Question: I need to import some Excel files into Access database. I know how to write the import function in VBA but it is not working as I expected since some merged cell in Excel cause me trouble.
So for example, in the Excel spreadsheet

When importing to Access table, it imported row by row . So the 1st row should be 1-pencil-90, and it is correct but the 2nd and 3rd row is empty due to the merged cell.
The result is
'''
No|Product|Storage
1 | pencil|90
| |23
| |41
'''
But expected result should be:
'''
No|Product|Storage
1 | pencil|90
1 | pencil|23
1 | pencil|41
'''
I want the VBA to split the merged cells and also fill in the blank data with the information in the merged cell. Please keep in mind that I got a lot of merged cells and manually change is impossible. I am open to any solution that help me achieve the desire result.
P/S: The aata can be left blank so I can't use conditional check if it blank then look up the above data.
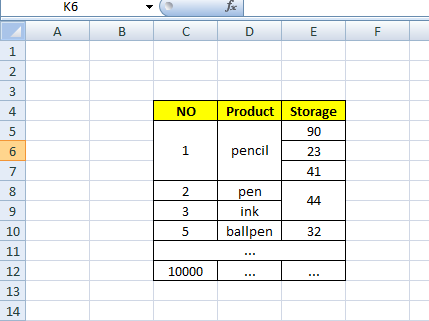
Answer: Try this
'''
Sub UnMergeRanges()
Dim cl As Range
Dim rMerged As Range
Dim v As Variant
For Each cl In ActiveSheet.UsedRange
If cl.MergeCells Then
Set rMerged = cl.MergeArea
v = rMerged.Cells(1, 1)
rMerged.MergeCells = False
rMerged = v
End If
Next
End Sub
'''
How it works:
- - - - 'v'- - 'v'